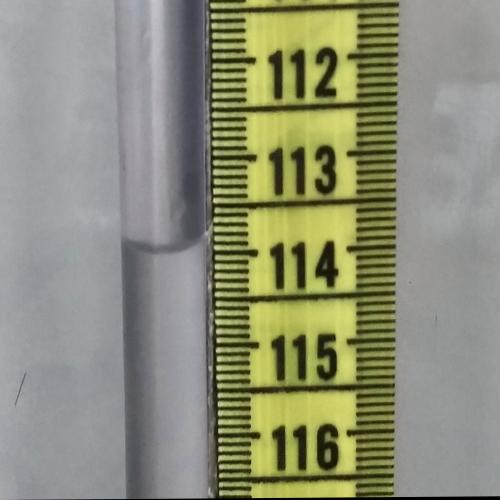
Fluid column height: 114.0 cm